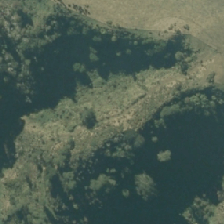
Land cover: manuka_kanuka